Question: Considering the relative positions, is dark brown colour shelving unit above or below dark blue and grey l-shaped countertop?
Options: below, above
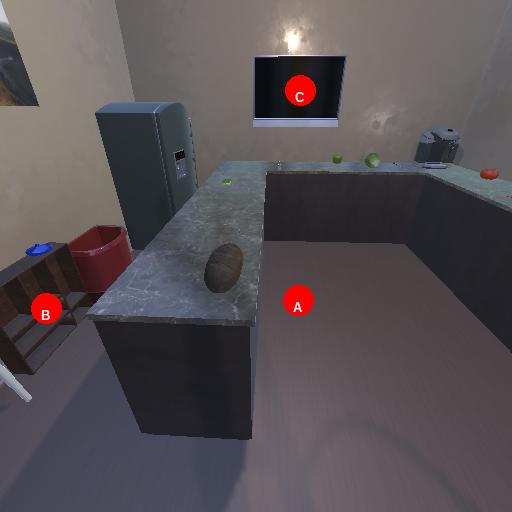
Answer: below